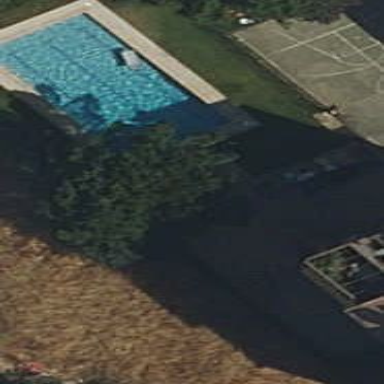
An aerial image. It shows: Swimming pool located in leisure land.